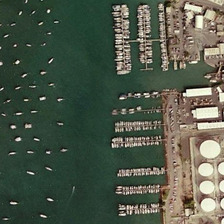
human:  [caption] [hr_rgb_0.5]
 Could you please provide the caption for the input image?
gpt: we can see a port with a railway and some white storage tanks nearby  where boats are sailing or moored compactly .

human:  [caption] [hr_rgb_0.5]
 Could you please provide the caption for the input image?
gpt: we can see a port with a railway and some white storage tanks nearby  where boats are sailing or moored compactly .

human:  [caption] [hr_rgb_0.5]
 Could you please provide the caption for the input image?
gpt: we can see a port with a railway and some white storage tanks nearby  where boats are sailing or moored compactly .

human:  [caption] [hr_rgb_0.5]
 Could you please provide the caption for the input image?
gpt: plenty of ships are sailing towards the crammed port with several white roofed buildings on its bank .

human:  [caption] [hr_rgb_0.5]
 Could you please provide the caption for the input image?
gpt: many boats are orderly in a port with several while storage tanks .